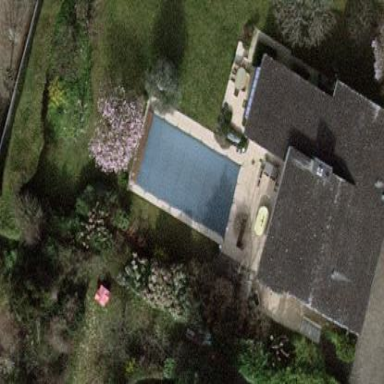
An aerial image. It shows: Outdoor swimming pool in leisure land.